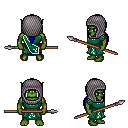
a pixel art fantasy rpg character, male body template, orc, green skin, sash dress, teal pants, blue ponytail hairstyle, chain hood, spear, four views (front, back, left, right), 2x2 character sprite sheet, small pixel art, hard edges, no anti-aliasing